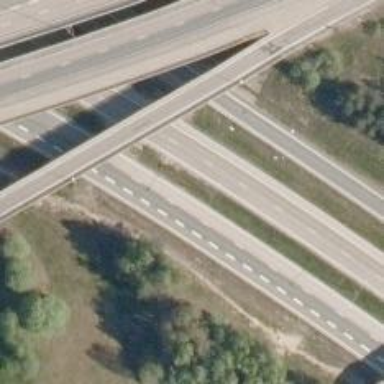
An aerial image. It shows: Bridge with beam structure.